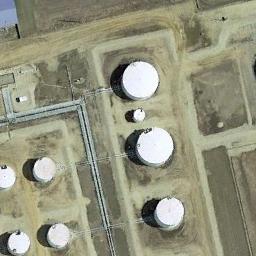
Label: storage_tank